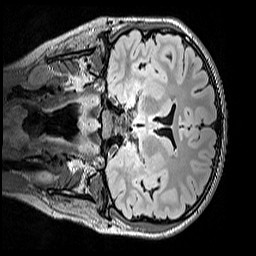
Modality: FLAIR
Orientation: coronal
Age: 12
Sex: female
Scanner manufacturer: siemens
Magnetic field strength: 3 T
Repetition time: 5 s
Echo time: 0.388 s